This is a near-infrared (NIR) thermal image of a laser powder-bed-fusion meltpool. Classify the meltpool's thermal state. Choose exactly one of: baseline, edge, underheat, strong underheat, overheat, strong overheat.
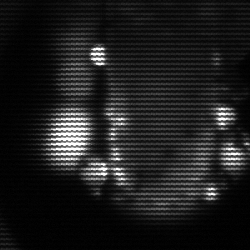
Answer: strong underheat